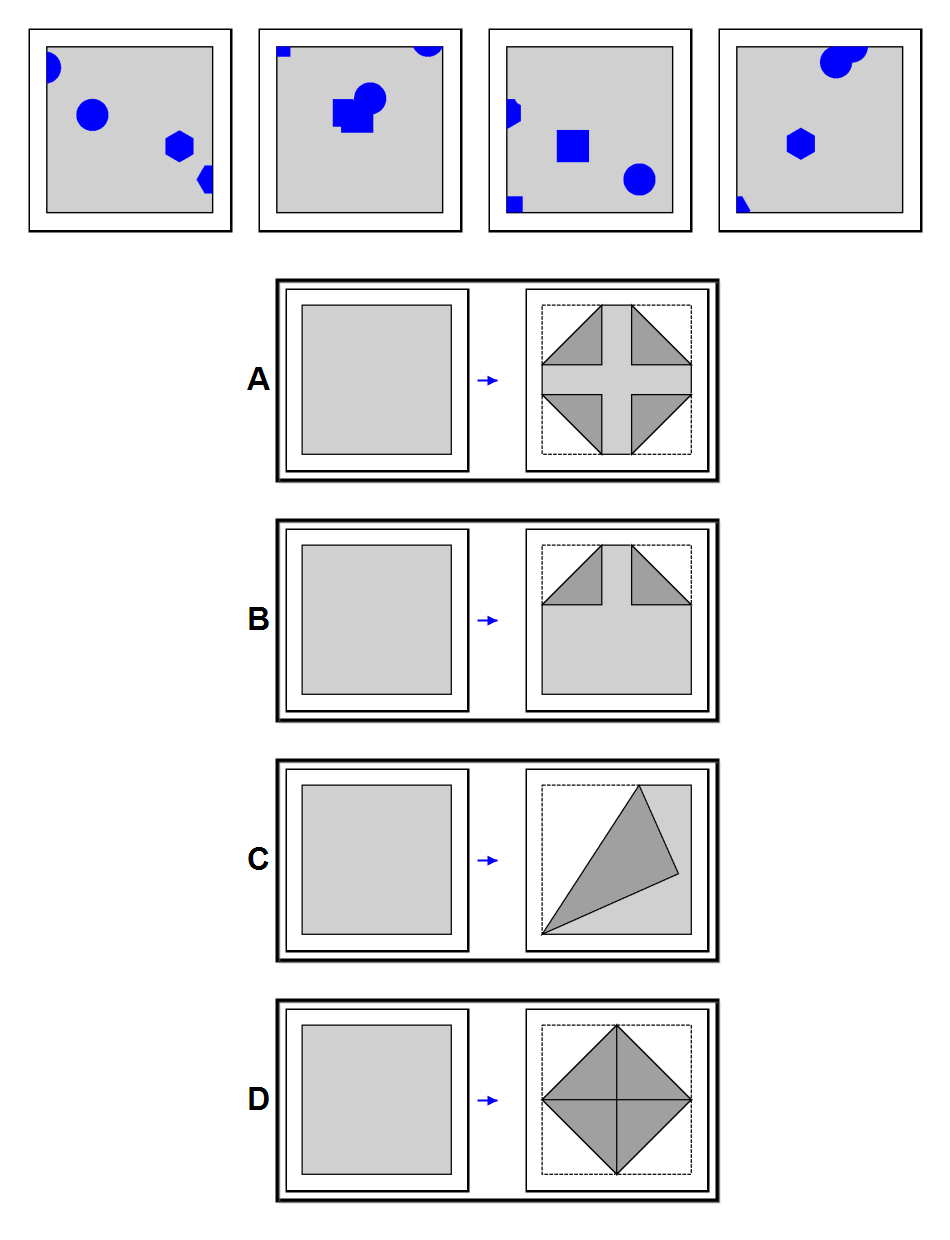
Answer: A